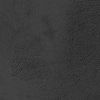
Atmospheric dust classification: not_dusty